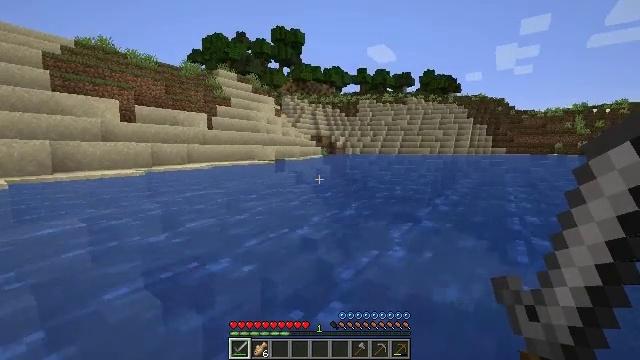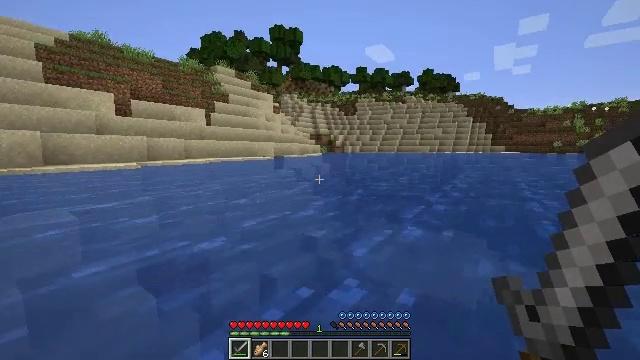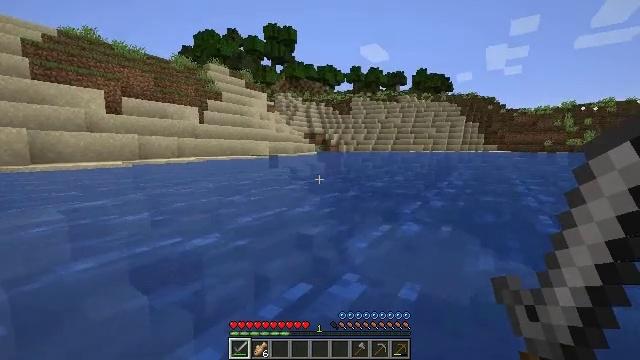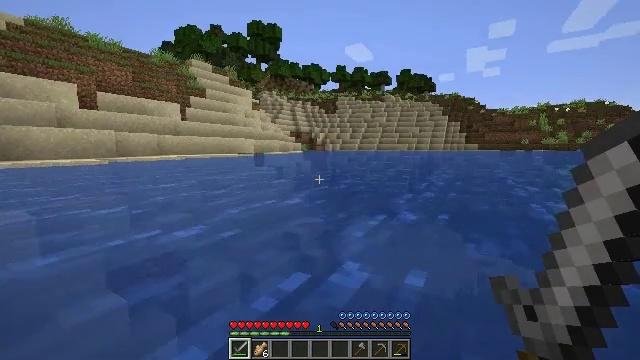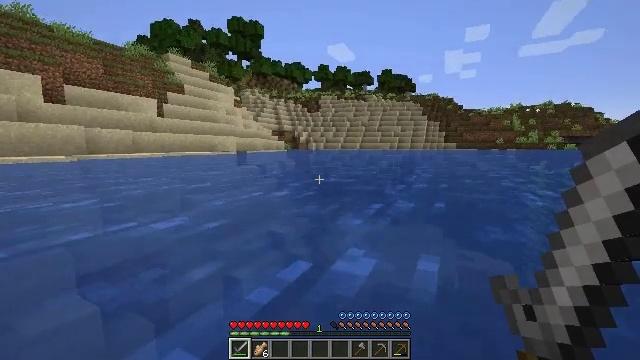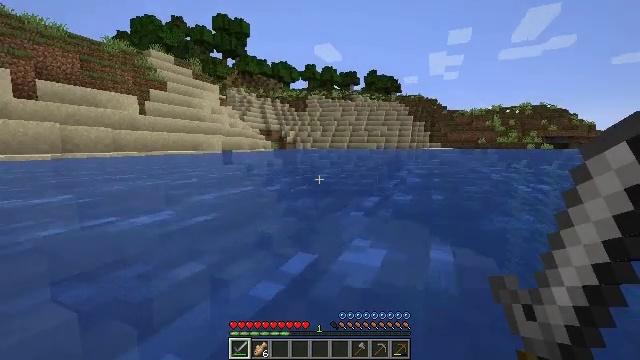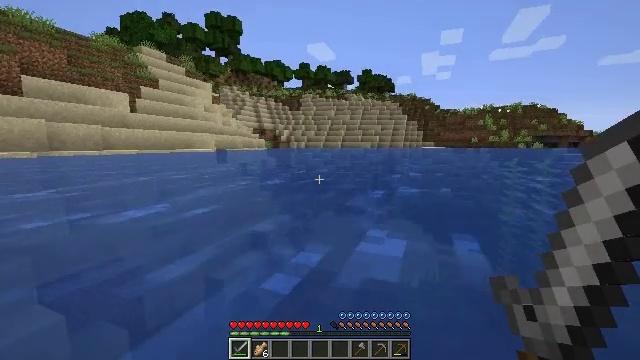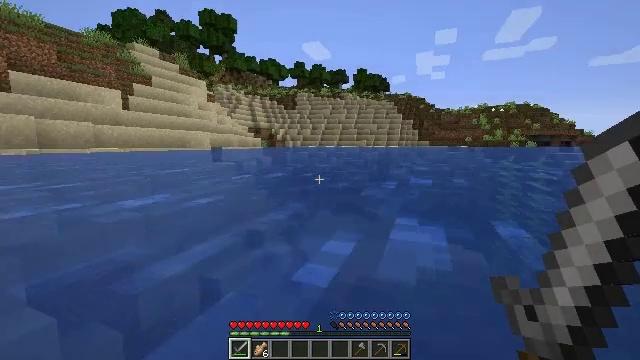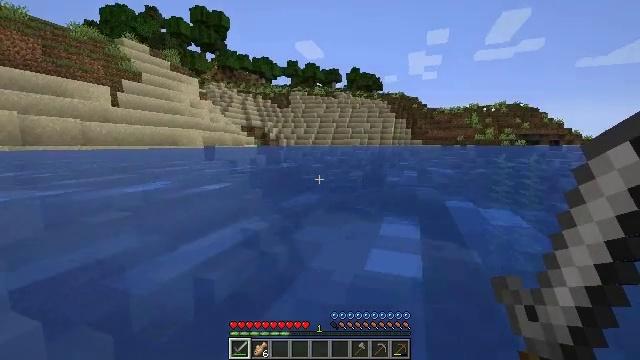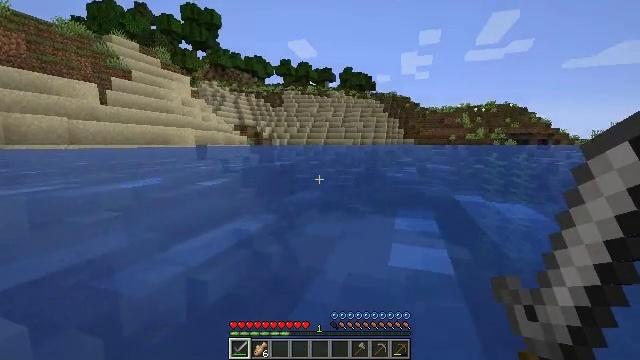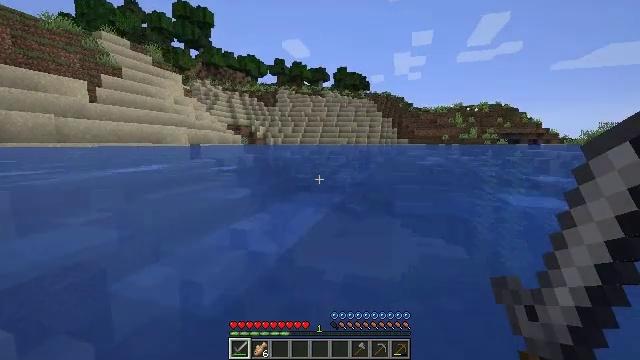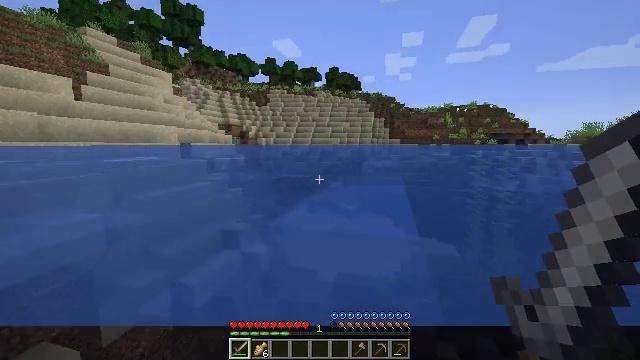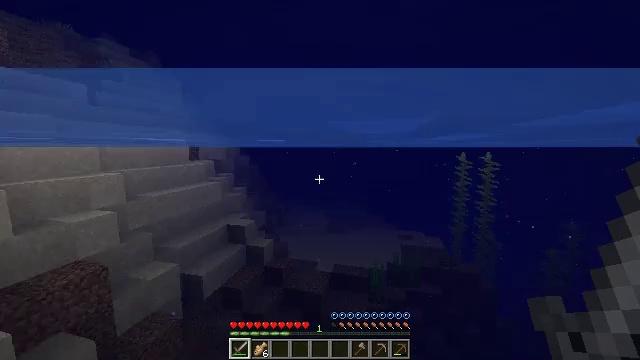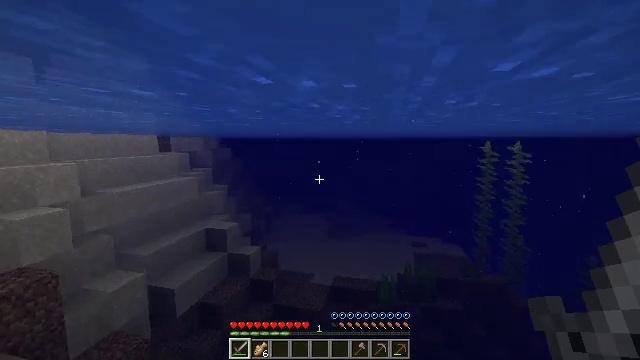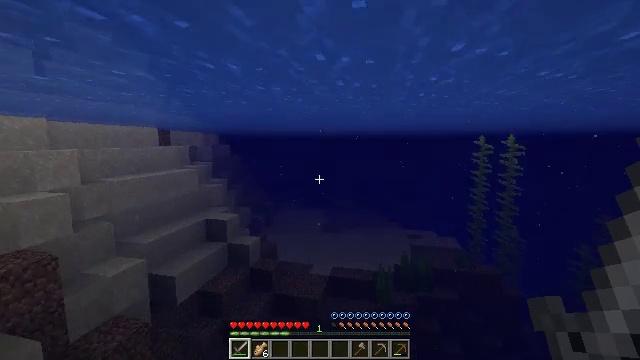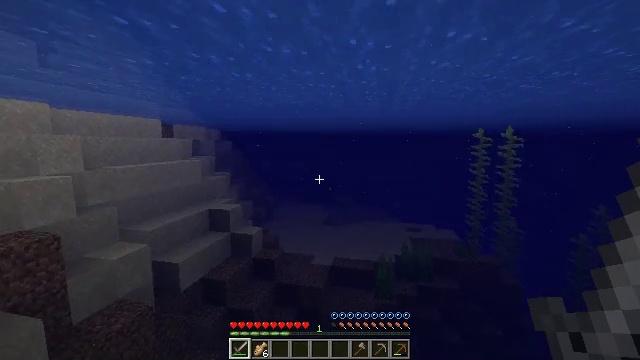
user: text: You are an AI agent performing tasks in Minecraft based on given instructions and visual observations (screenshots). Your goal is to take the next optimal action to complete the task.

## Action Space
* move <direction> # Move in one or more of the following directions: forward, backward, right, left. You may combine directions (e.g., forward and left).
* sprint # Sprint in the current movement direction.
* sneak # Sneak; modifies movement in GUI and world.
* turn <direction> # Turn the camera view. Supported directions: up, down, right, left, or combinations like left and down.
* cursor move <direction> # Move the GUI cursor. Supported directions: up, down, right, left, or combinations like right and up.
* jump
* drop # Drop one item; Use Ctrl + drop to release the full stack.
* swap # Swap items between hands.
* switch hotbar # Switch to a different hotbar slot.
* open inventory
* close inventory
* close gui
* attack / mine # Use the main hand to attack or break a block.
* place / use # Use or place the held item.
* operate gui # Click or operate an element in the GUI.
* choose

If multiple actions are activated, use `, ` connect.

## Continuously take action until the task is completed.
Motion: motion action
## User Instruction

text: Hunt fish.
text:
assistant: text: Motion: move forward and move left
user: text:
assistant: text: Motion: move forward and move left, turn right
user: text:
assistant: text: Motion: move forward and move left, turn right
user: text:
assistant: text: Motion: move forward and move left, turn right
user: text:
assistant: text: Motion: move forward and move left, turn right
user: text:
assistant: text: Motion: move forward and move left, turn right
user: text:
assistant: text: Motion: move forward and move left, turn right
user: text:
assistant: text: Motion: move forward and move left, turn right
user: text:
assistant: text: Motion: move forward and move left, sprint, turn right
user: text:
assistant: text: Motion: move forward and move left, sprint, turn right
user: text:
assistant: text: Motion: move forward and move left, sprint, turn right
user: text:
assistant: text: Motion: move forward and move left, sprint
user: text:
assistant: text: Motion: move forward and move left
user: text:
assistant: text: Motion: move forward and move left
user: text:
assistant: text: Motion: move forward and move left
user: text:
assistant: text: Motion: move forward
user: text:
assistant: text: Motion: move forward
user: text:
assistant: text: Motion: move forward
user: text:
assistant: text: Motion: move forward
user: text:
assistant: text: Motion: move forward, sprint
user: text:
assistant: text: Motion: move forward and move left, sprint
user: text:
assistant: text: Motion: move forward and move left, sprint
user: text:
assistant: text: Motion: move forward and move left, sprint
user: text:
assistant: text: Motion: move forward
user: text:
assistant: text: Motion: move forward
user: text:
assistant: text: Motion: move forward
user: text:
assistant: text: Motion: move forward
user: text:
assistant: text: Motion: move forward
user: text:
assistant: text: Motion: move forward
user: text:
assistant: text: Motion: move forward